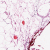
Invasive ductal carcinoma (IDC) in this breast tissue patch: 0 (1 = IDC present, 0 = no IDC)